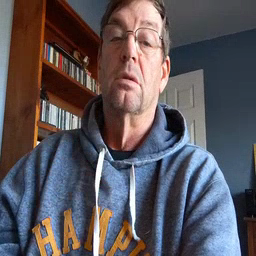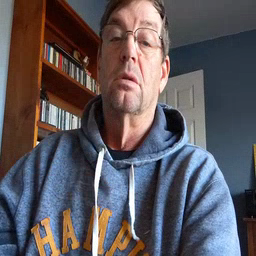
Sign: first